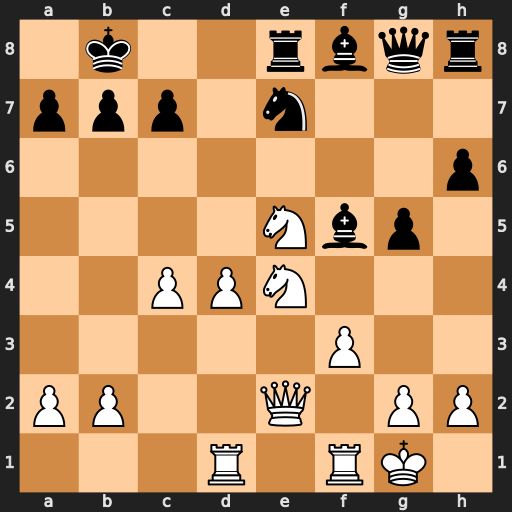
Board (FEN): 1k2rbqr/ppp1n3/7p/4Nbp1/2PPN3/5P2/PP2Q1PP/3R1RK1
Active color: w
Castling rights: -
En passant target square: -
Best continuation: Nf6 Qe6 Nxe8